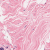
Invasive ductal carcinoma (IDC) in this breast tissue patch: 0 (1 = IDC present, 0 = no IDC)